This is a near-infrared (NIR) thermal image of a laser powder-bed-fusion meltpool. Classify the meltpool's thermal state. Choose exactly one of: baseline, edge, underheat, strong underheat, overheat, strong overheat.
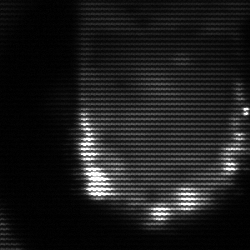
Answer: baseline